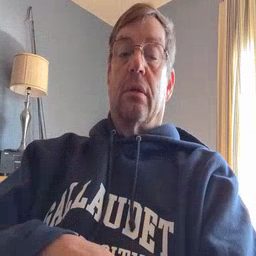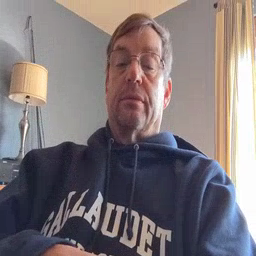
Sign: puzzle